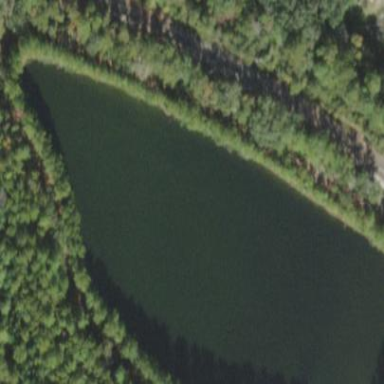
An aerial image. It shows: Reservoir of natural water.